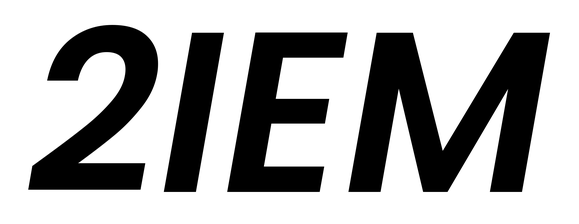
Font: Poppins-SemiBoldItalic